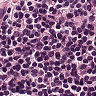
Metastatic tissue present: no